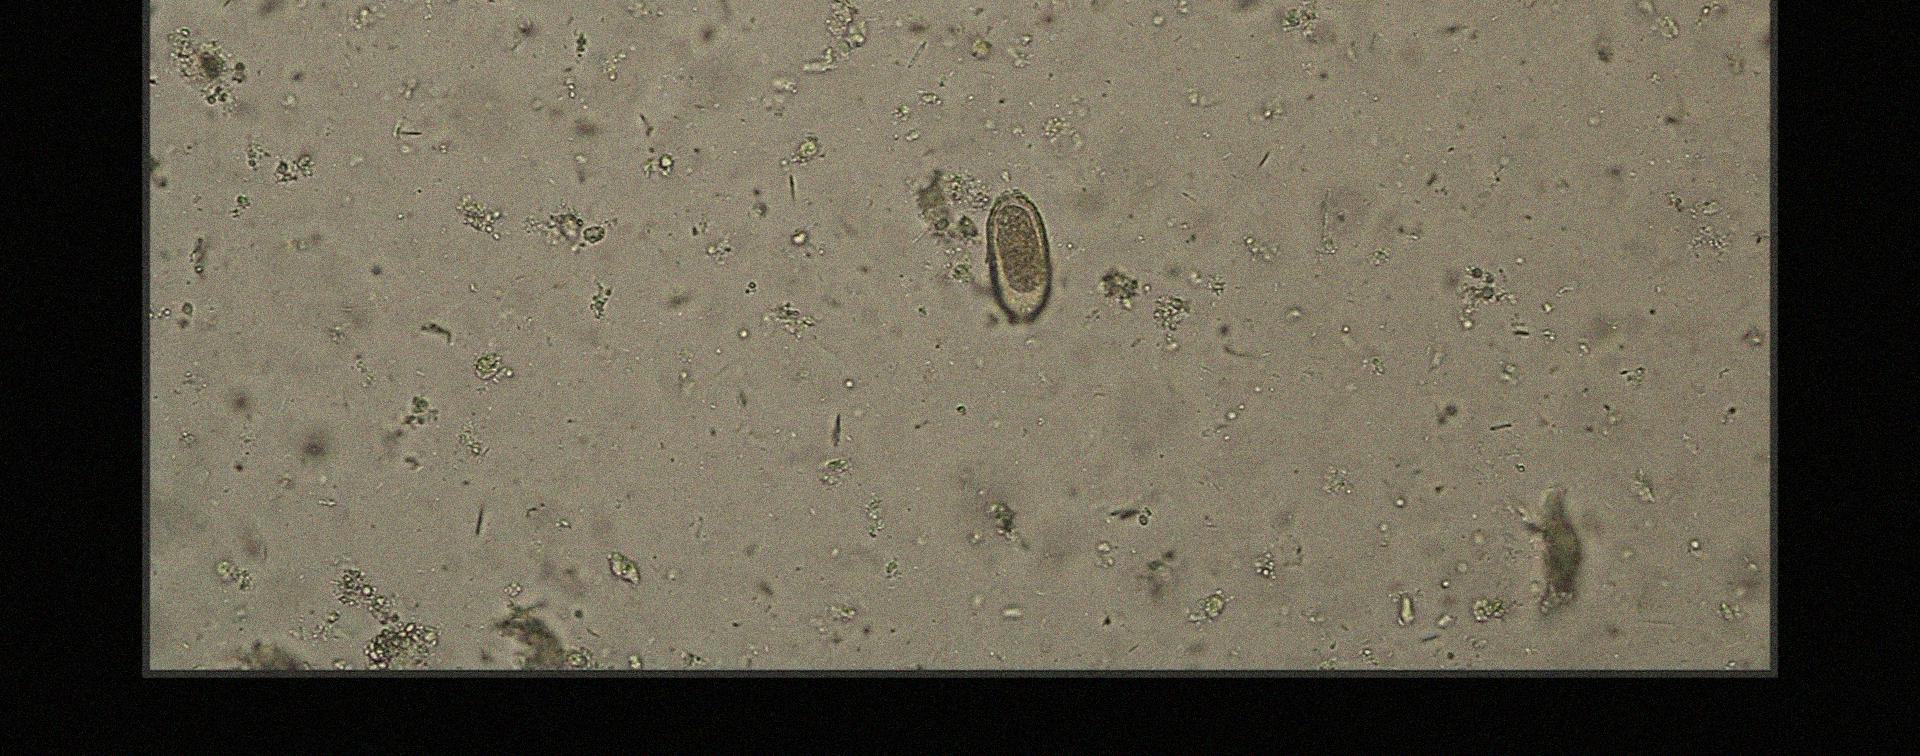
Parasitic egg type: Capillaria philippinensis